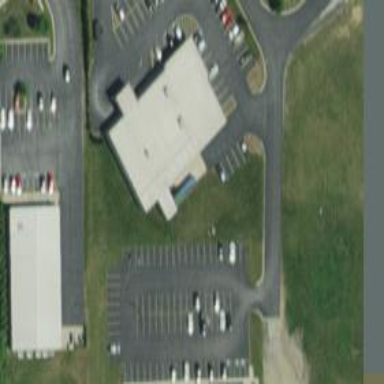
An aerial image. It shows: Building.